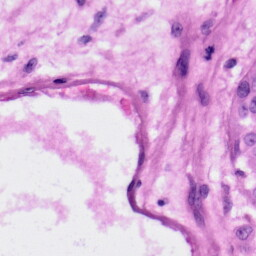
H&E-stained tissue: Skin